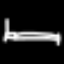
Label: bed